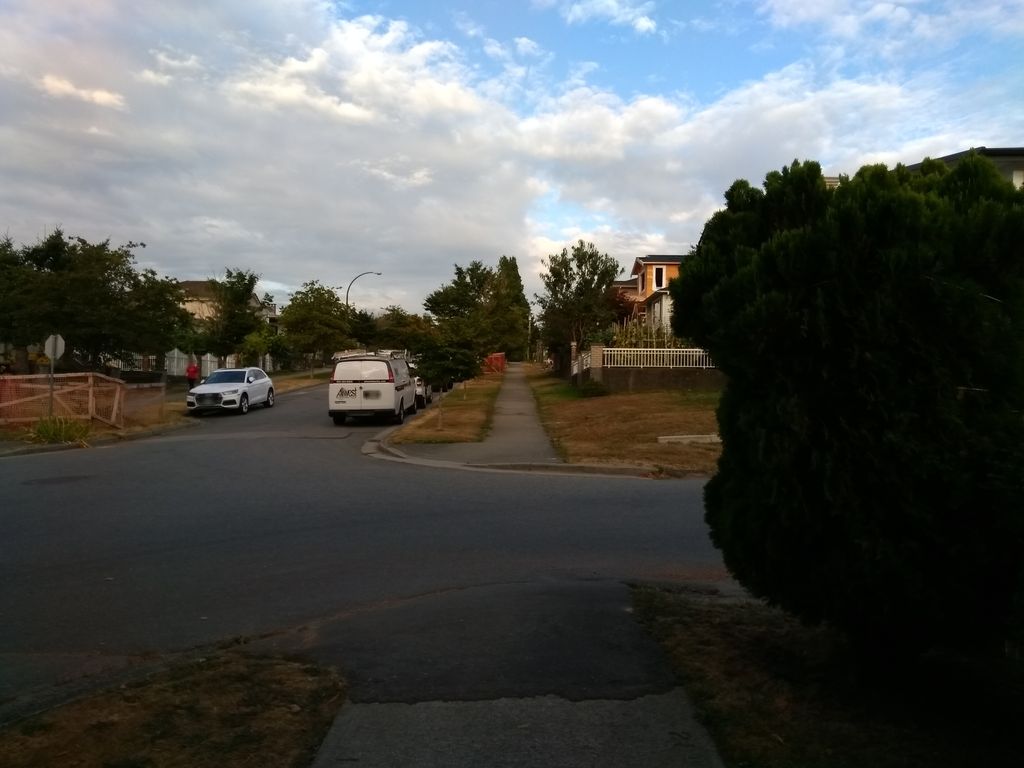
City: vancouver